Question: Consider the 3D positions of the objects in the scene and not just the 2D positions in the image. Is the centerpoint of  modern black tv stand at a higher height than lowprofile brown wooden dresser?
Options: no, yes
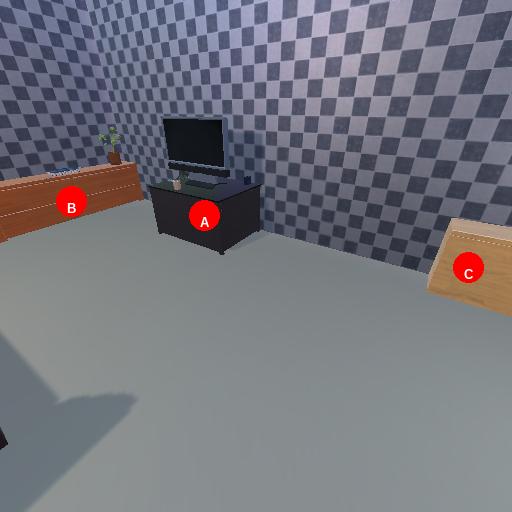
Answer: no